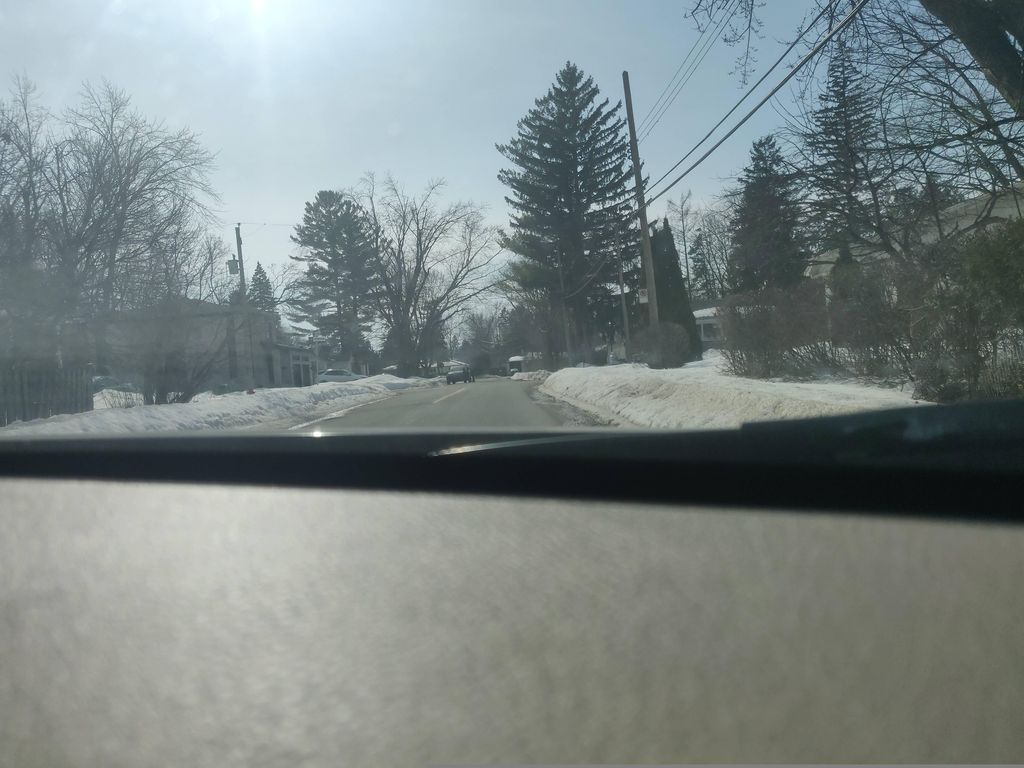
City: montreal